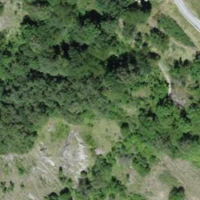
EUNIS habitat code: 23
Species observed at this site:
Hippophae rhamnoides
Fringilla coelebs
Emberiza cia
Grimmia pulvinata
Periparus ater